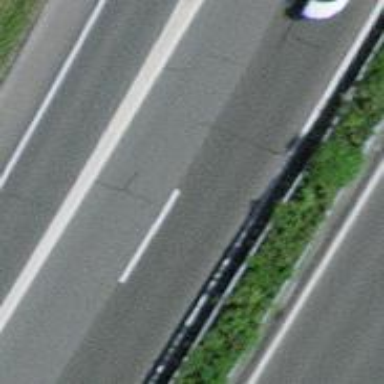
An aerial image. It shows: Asphalt motorway link.